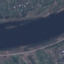
Land use / land cover class: River